Interaction volume radius: 5 \u00c5
Interaction volume height: 15 \u00c5
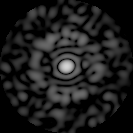
Disorder parameter: 0.8547